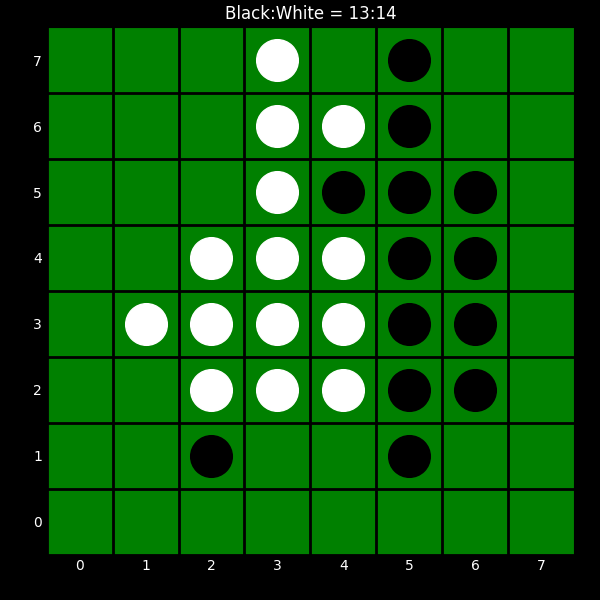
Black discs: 13
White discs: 14